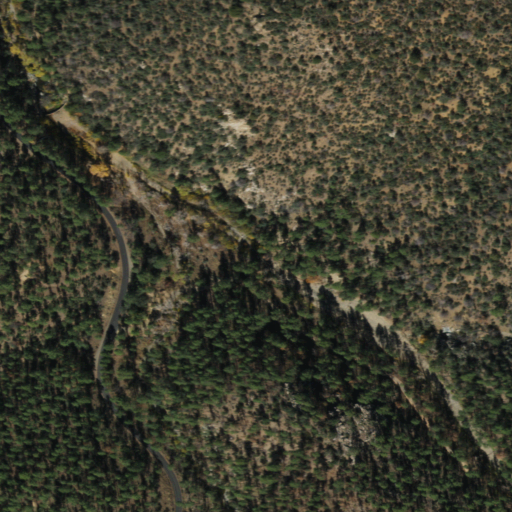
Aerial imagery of valley in Arizona named Benjamin Gulch containing evergreen forest, shrub, open development, and low intensity development